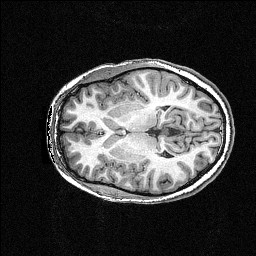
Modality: T1w
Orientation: axial
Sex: female
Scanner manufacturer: siemens
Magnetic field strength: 3 T
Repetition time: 2.3 s
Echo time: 0.00336 s